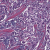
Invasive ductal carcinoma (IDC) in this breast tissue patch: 1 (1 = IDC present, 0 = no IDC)